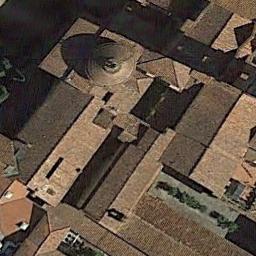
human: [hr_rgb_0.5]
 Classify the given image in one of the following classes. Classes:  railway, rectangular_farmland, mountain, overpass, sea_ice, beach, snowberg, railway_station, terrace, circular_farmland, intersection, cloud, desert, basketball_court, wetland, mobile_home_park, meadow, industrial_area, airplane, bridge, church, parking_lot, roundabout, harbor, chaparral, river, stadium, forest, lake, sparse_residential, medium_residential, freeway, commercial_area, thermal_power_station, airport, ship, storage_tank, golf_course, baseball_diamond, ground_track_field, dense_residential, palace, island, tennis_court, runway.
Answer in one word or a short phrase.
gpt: church